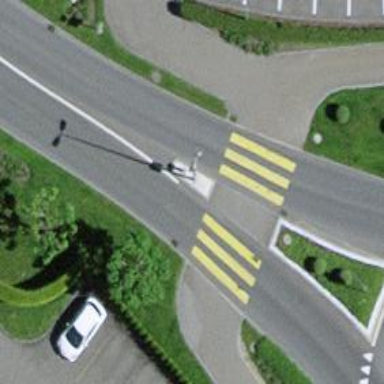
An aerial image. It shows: Asphalt footway with marked zebra crossing and island.